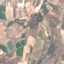
Land use / land cover: PermanentCrop